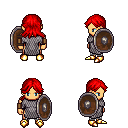
a pixel art fantasy rpg character, male body template, human, tanned skin, chain mail, white pants, red loose hair, leather bracers, gold boots, shield, four views (front, back, left, right), 2x2 character sprite sheet, small pixel art, hard edges, no anti-aliasing